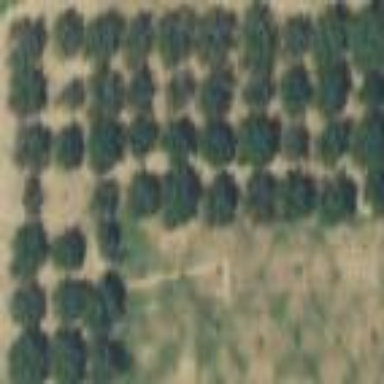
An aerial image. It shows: Orchard.